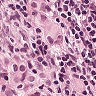
Metastatic tissue present: yes